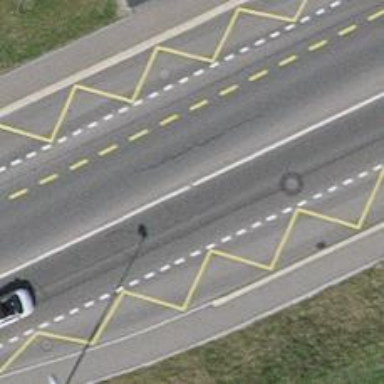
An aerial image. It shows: Bus stop equipped with public transport stop position.